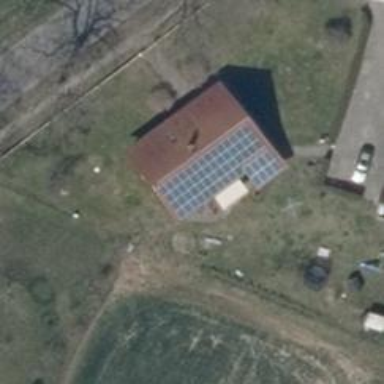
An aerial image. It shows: Small solar photovoltaic panel generator is producing electricity.